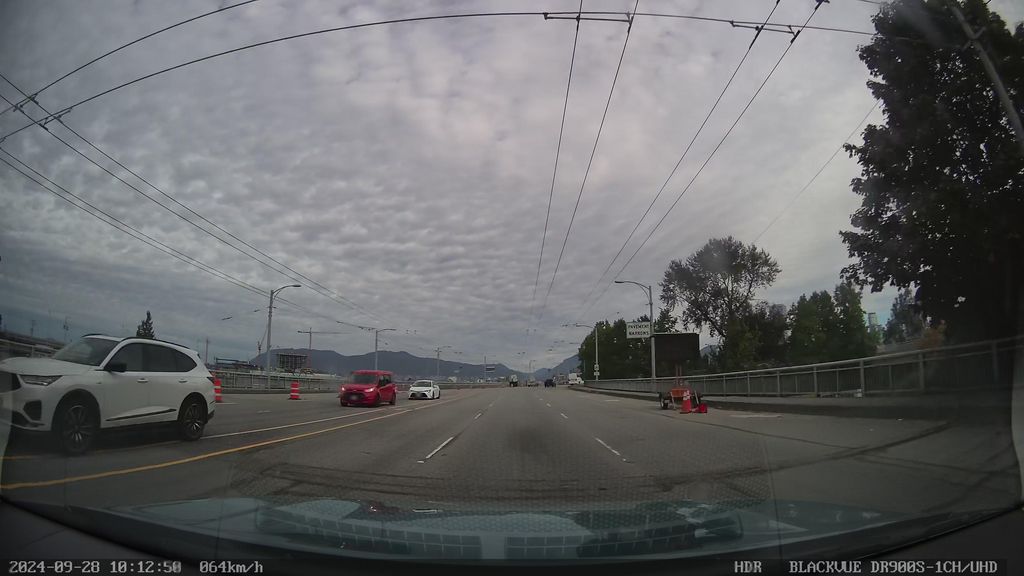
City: vancouver